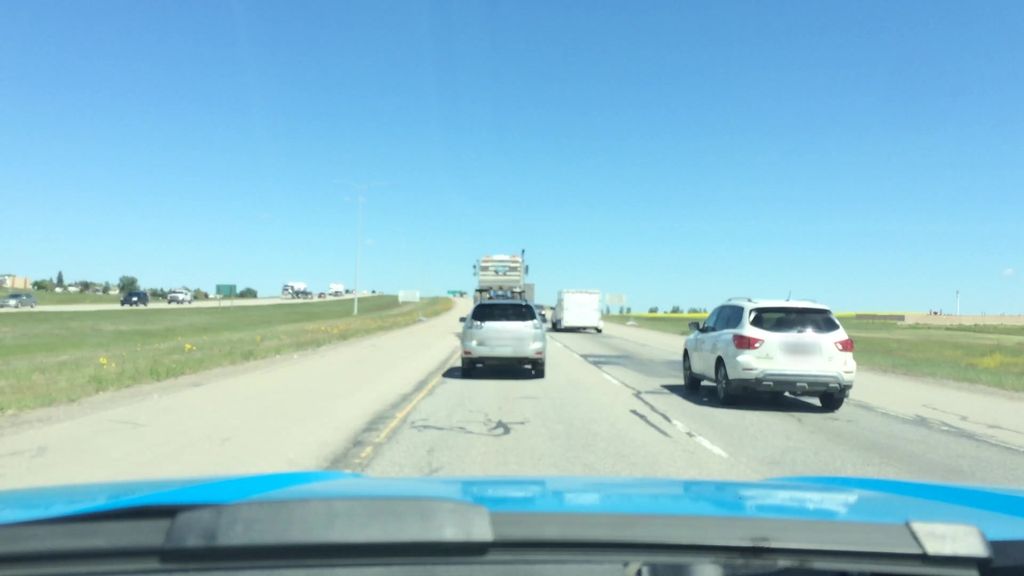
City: calgary